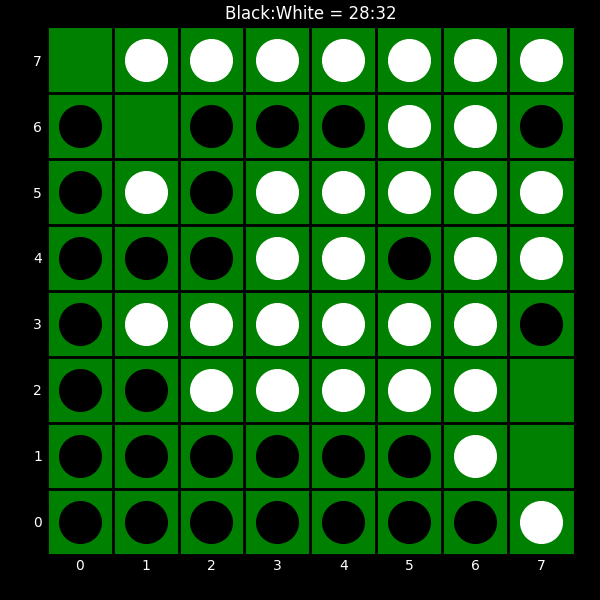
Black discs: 28
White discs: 32